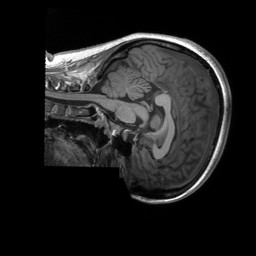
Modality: T1w
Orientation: sagittal
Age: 19
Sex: female
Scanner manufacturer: siemens
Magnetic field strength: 3 T
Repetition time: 2.3 s
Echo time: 0.00232 s